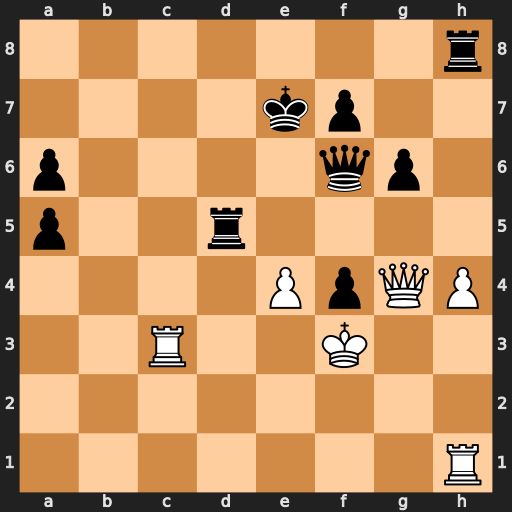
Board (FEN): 7r/4kp2/p4qp1/p2r4/4PpQP/2R2K2/8/7R
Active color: w
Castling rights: -
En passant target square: -
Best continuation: Rc7+ Kf8 exd5